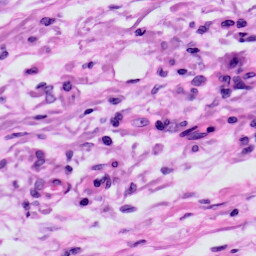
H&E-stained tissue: Skin